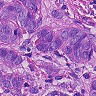
Metastatic tissue present: yes